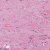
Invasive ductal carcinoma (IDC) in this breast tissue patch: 1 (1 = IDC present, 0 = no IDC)